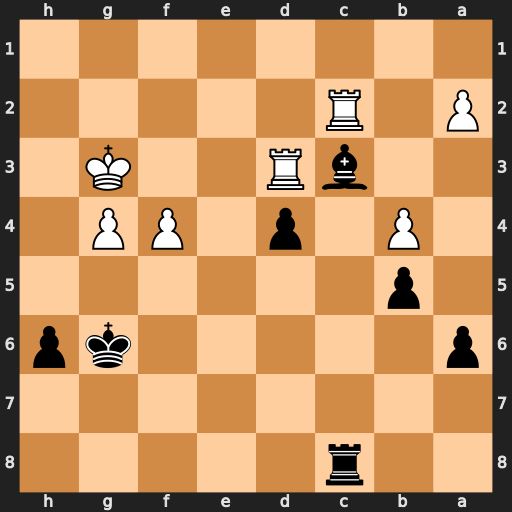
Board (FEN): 2r5/8/p5kp/1p6/1P1p1PP1/2bR2K1/P1R5/8
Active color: b
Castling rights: -
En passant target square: -
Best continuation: Be1+ Kf3 Rxc2